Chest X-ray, PA view. Patient: 61 years old, sex F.
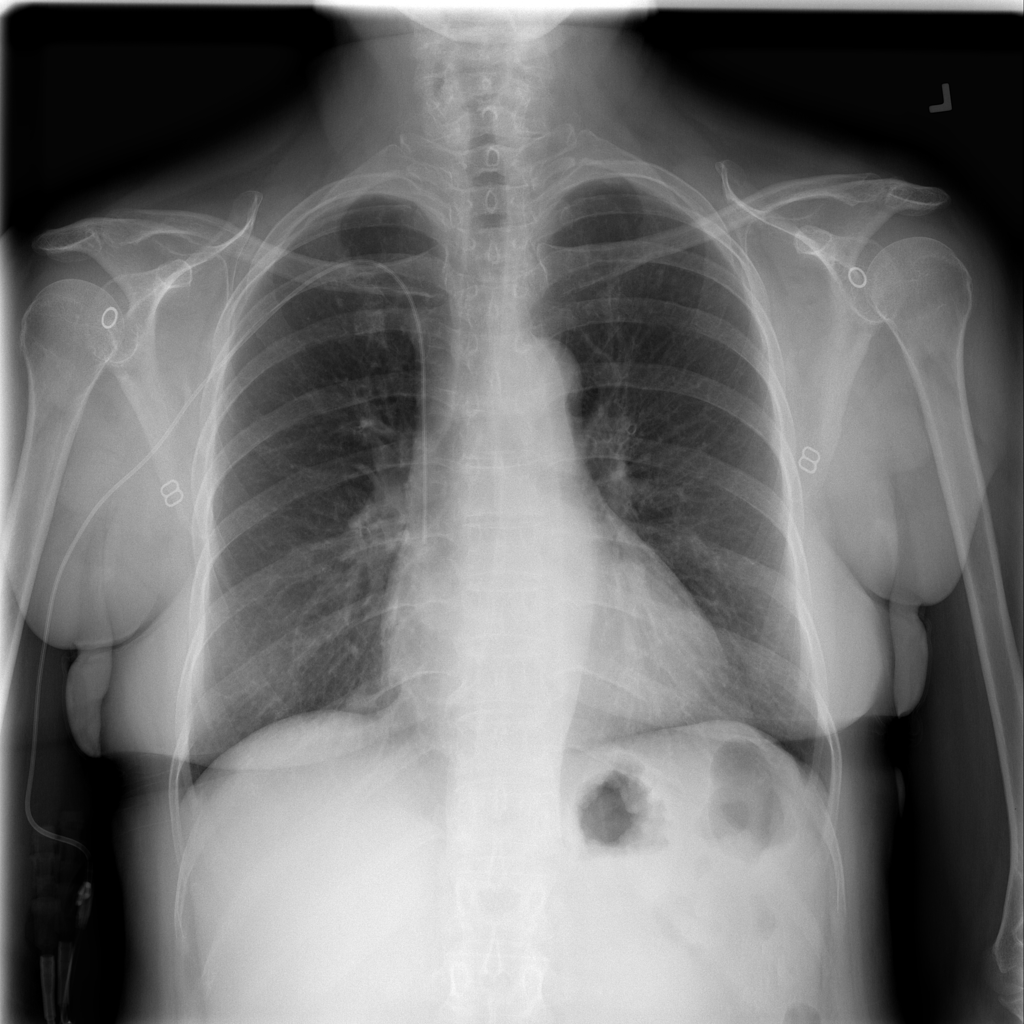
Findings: No Finding